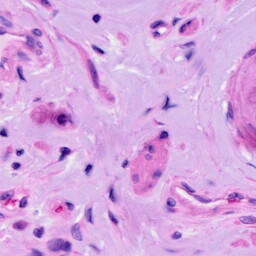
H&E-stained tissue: Ovarian